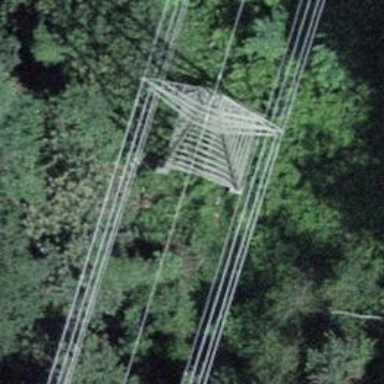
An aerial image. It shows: Lattice structure tower used for power transmission.